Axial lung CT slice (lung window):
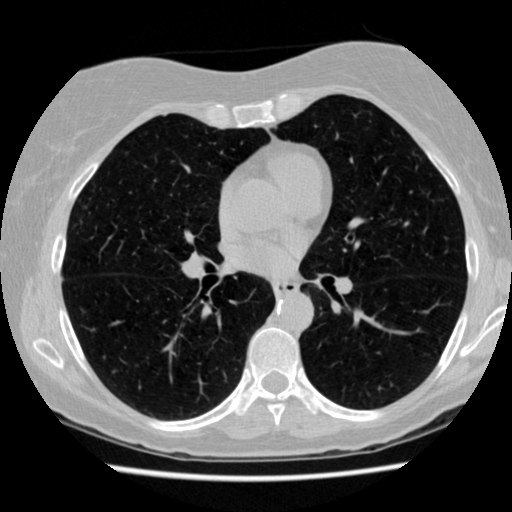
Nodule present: no